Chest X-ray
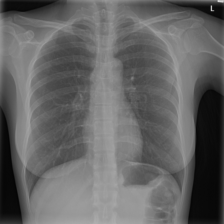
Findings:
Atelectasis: negative
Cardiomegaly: negative
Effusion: negative
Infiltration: positive
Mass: negative
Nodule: negative
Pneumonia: negative
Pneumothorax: negative
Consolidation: negative
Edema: negative
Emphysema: negative
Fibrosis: negative
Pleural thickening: negative
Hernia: negative